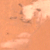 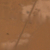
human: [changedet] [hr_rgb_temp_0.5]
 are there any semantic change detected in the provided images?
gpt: One diagonal road appears in the desert.